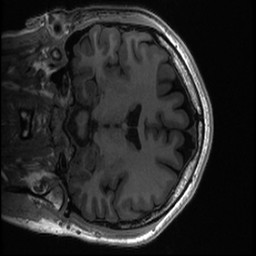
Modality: T1w
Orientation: coronal
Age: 31
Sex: female